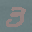
Label: 3